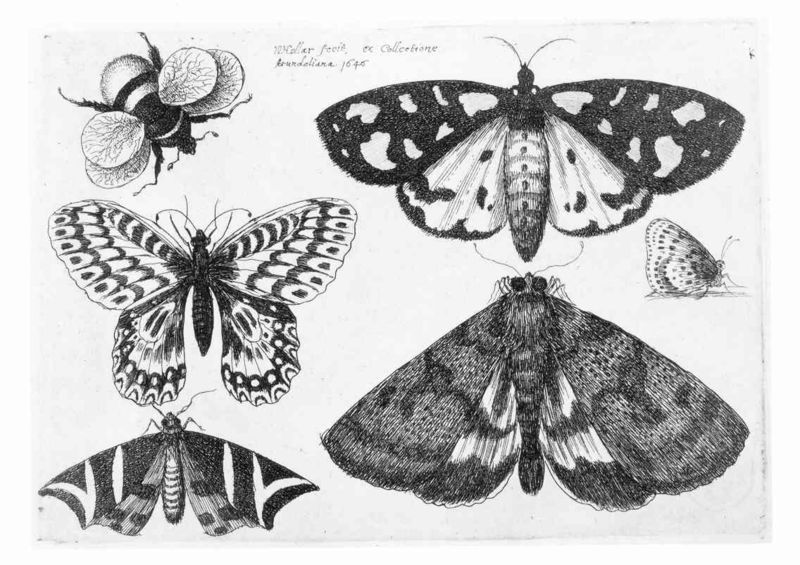
Titel: Fünf Schmetterlinge und eine fliegende Hummel
Künstler: Wenzel Hollar
Standort: Karlsruhe
Institution: Staatliche Kunsthalle Karlsruhe
Schlagwörter: dunkel, flügel, himmel, kopf, körper, weiß, sitzen, bunt, grau, hell, rücken, schwarz, skizze, zeichnung, tier, tiere, muster, augen, tot, fünf, signatur, natur, auge, haare, blatt, fliegen, stilleben, beine, bein, schrift, papier, studie, datierung, formen, grafik, graphik, weis, detail, seitenansicht, gestreift, streifen, betrachtung, foto, punkte, vier, beinchen, fühler, buch, motiv, draufsicht, detailliert, druck, druckgraphik, lithographie, schwarz-weiß, druckgrafik, monogramm, grafisch, radierung, stich, illustration, text, beschriftung, bleistift, tierwelt, insekten, schmetterling, tinte, namen, studien, flecken, leib, fauna, brauner, sammlung, insekt, schmetterlinge, käfer, sechs, skizzen, kupferstich, forschung, bär, gezeichnet, nachtfalter, falter, motte, motten, handschrift, details, wissenschaft, zeichnungen, zeichung, schreibschrift, latein, ansichten, biologie, zoologie, graphiken, herbarium, biene, merian, pfauenauge, grafiken, arten, zitronenfalter, schwar-weiß, summen, wenzel, gattungen, hummel, wespe, fuchsschwanz, kollektion, kennzeichnung, 1650, 5, 1645, wenzel hollar, hollar, flater, gestreiftr, schwärmer, 1646, holler, schmettelinge, schnetterling, brauner bär, osterluzeifalter, spanische flagge, insektenblatt, collectione, gliederfüßler, schmetterkinge, schmeterlinge, wz, f�hler